Question: I have UITextField with too long cursor(the cursor for "123123" in the following image)

How to make the height of the cursor same with the height of text?
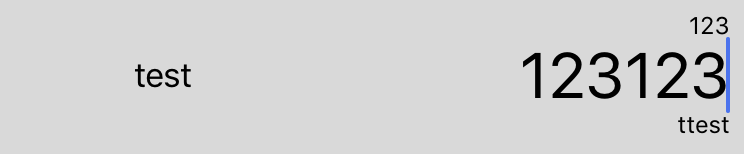
Answer: we can't change the cursor height , but we can do some trick , select your textfield and change your textfield border style as 'UITextBorderStyleNone'
you get the out put as
<URL>
there after increase the font size of your textfield whatever you want , then you get the output as
<URL>